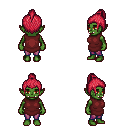
a pixel art fantasy rpg character, female body template, orc, green skin, maroon tunic, magenta pants, ruby red short topknot hairstyle, four views (front, back, left, right), 2x2 character sprite sheet, small pixel art, hard edges, no anti-aliasing